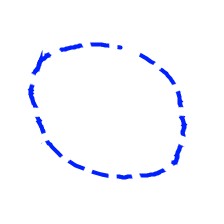
Shape: circle